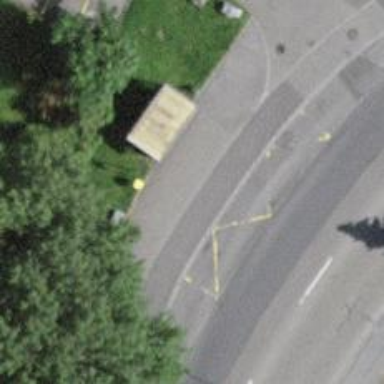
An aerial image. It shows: Bus stop with shelter. It is platform for public transport.